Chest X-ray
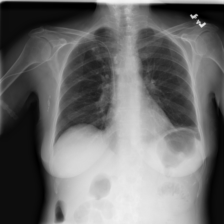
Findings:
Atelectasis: negative
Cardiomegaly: negative
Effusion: negative
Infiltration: positive
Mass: negative
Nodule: negative
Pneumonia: negative
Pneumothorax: negative
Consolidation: negative
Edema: negative
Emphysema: negative
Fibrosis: negative
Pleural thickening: negative
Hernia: negative